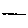
Label: line